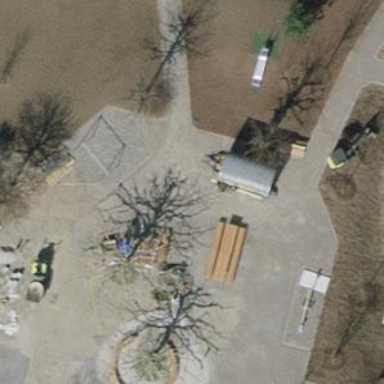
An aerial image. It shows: Picnic table located in leisure land area.